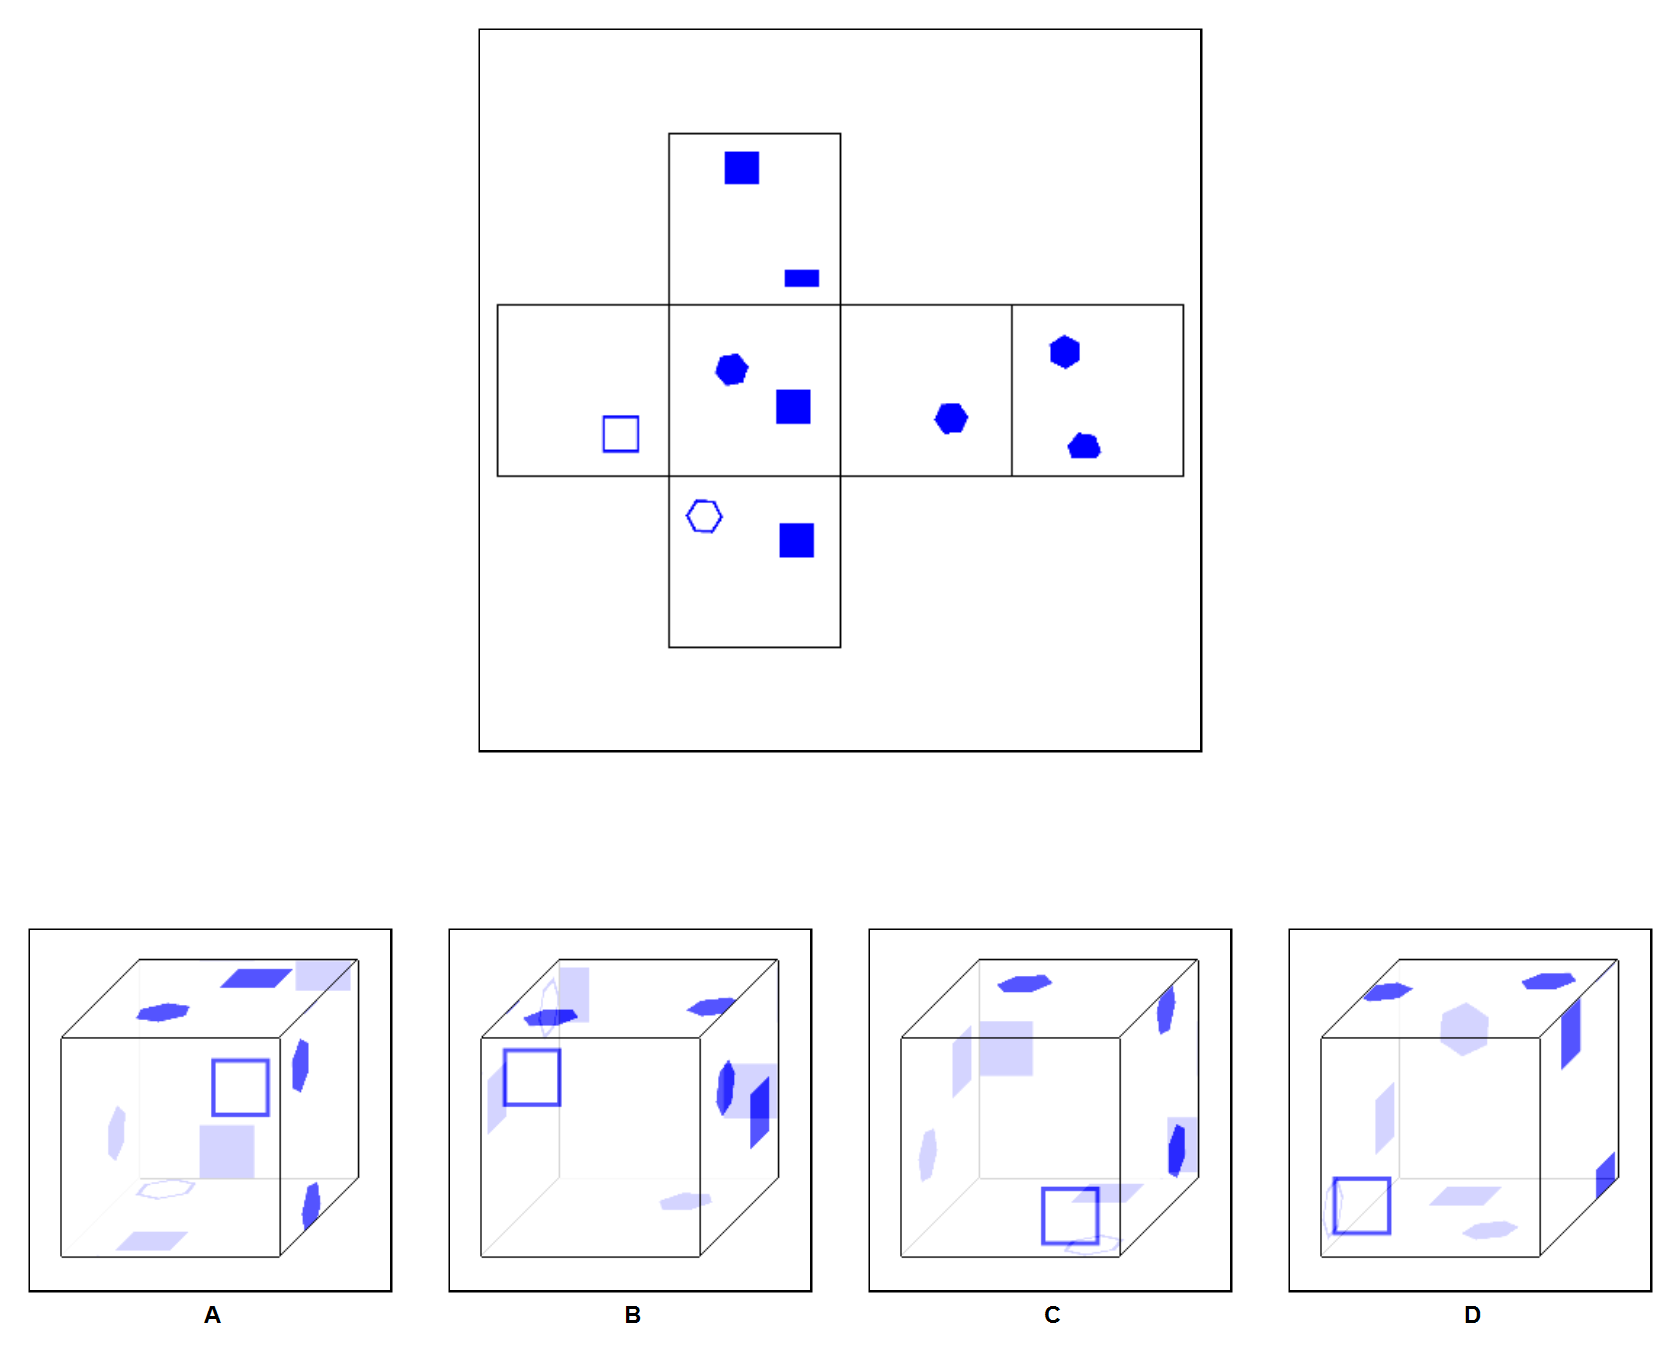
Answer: D